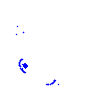
Particle: pion